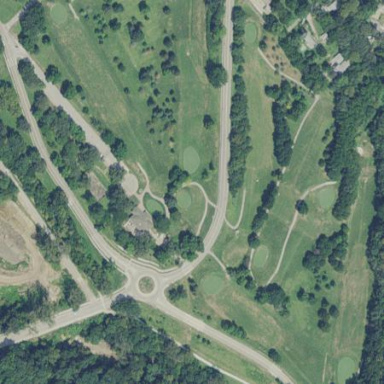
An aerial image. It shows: Golf course.